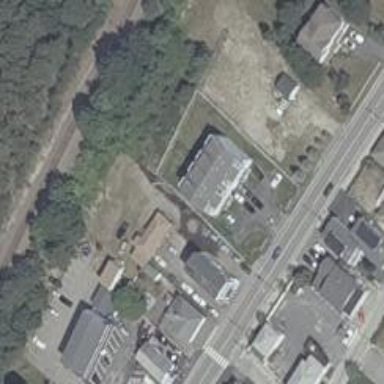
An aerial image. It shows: Detached building.